Question: i am developing a PHP/MYSQL search module, where i have to search tables based on many different criteria, i have some 11 tables, and i have used multiple joins to create one single MySQL query and based on WHERE clause i intend to search for specific records, here is the MYSQL Query that i am using.
'''
SELECT
prop.id,
prop.serial,
prop.title,
prop.rating,
prop.addDate,
prop.approve,
prop.status,
prop.user_id as userId,
user_det.email as email,
user_det.name as name,
prop.area_id as areaId,
area.name as areaName,
area.zipCode as zipCode,
area.city_id as cityId,
city.name as cityName,
city.state_id as stateId,
state.name as stateName,
state.country_id as countryId,
country.name as countryName,
prop.subCategory_id as subCategoryId,
subCat.name as subCategoryName,
subCat.category_id as categoryId,
cat.name as categoryName,
prop.transaction_id as transactionId,
trans.name as transactionName,
price.area as landArea,
price.price as priceSqFt,
price.total_price as totalPrice,
features.bedroom,
features.bathroom,
features.balcony,
features.furnished,
features.floorNum,
features.totalFloor
FROM properties prop
LEFT JOIN user_details user_det ON (prop.user_id = user_det.user_id)
LEFT JOIN areas area ON (prop.area_id = area.id)
LEFT JOIN cities city ON (area.city_id = city.id)
LEFT JOIN states state ON (city.state_id = state.id)
LEFT JOIN countries country ON (state.country_id = country.id)
LEFT JOIN subCategories subCat ON (prop.subCategory_id = subCat.id)
LEFT JOIN categories cat ON (subCat.category_id = cat.id)
LEFT JOIN transactions trans ON (prop.transaction_id = trans.id)
LEFT JOIN prop_prices price ON (price.property_id = prop.id)
LEFT JOIN prop_features features ON (features.property_id = prop.id)
'''
although all works well here, i have a situation where i have a table called 'prop_amenities' below are the content of this table.

as the table above have multiple 'property_id' if i query it using JOINS then mostly it will return duplicate records or single record omitting others depending on the type of 'JOIN' i use. so instead i would like to deal it this way.
use the table prop_amenities to only deal with conditions not to return the result.
for example i am searching for a property with amenity id 1,5,9,17 and 24, then it should check if all the records exist in the 'prop_amenities' table, i.e 1,5,9,17 and 24 in this case. and return the appropriate records with all above selected columns.
i am clueless on dealing this situation using MySQL. how do i go on this?
thank you..
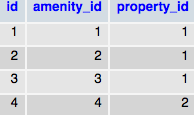
Answer: You said "check if all the records in the 'prop_amenities' table" and that's the key word here.
'''
SELECT ...
FROM properties AS prop
LEFT JOIN ...
WHERE EXISTS (SELECT 1 FROM prop_amenities AS pa WHERE pa.property_id = prop.property_id AND pa.amenity_id = 7);
'''